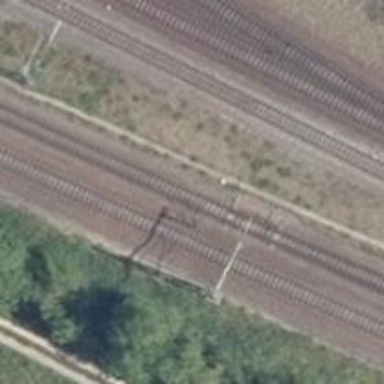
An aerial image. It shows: Railway switch.